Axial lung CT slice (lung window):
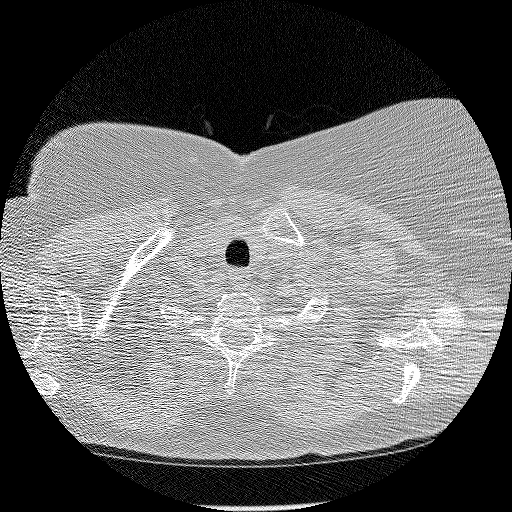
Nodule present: no